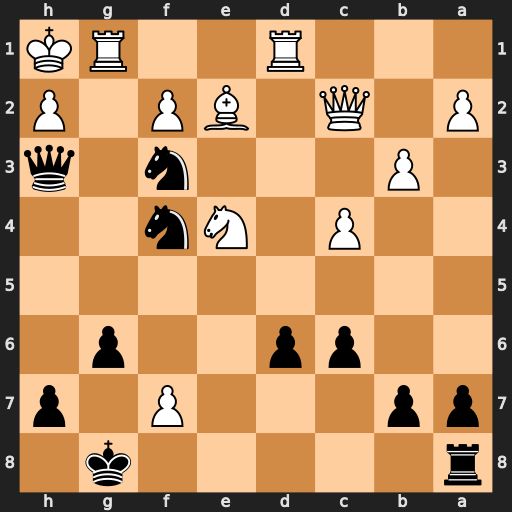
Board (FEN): r5k1/pp3P1p/2pp2p1/8/2P1Nn2/1P3n1q/P1Q1BP1P/3R2RK
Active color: b
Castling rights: -
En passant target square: -
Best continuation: Kf8 Bxf3 Qxf3+ Rg2 Qxg2#